Field crop: maize
Growth stage: 2
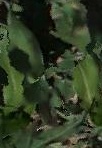
Species: maize